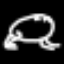
Label: frog